Field crop: tomato
Growth stage: 2
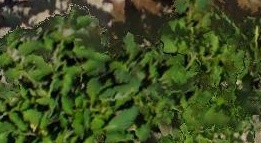
Species: tomato